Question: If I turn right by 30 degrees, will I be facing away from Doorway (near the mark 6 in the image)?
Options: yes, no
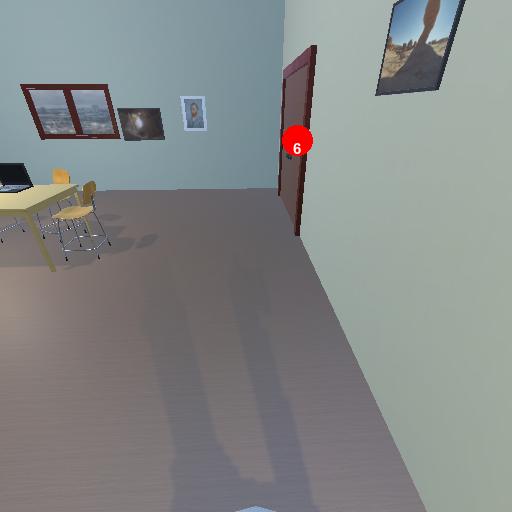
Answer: yes